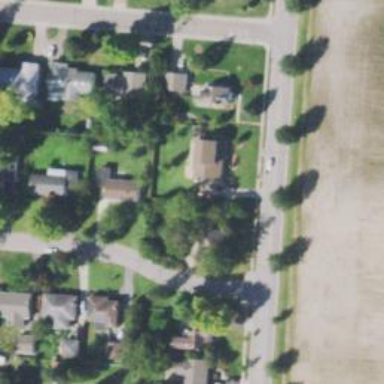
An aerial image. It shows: Residential driveway designated as service road.